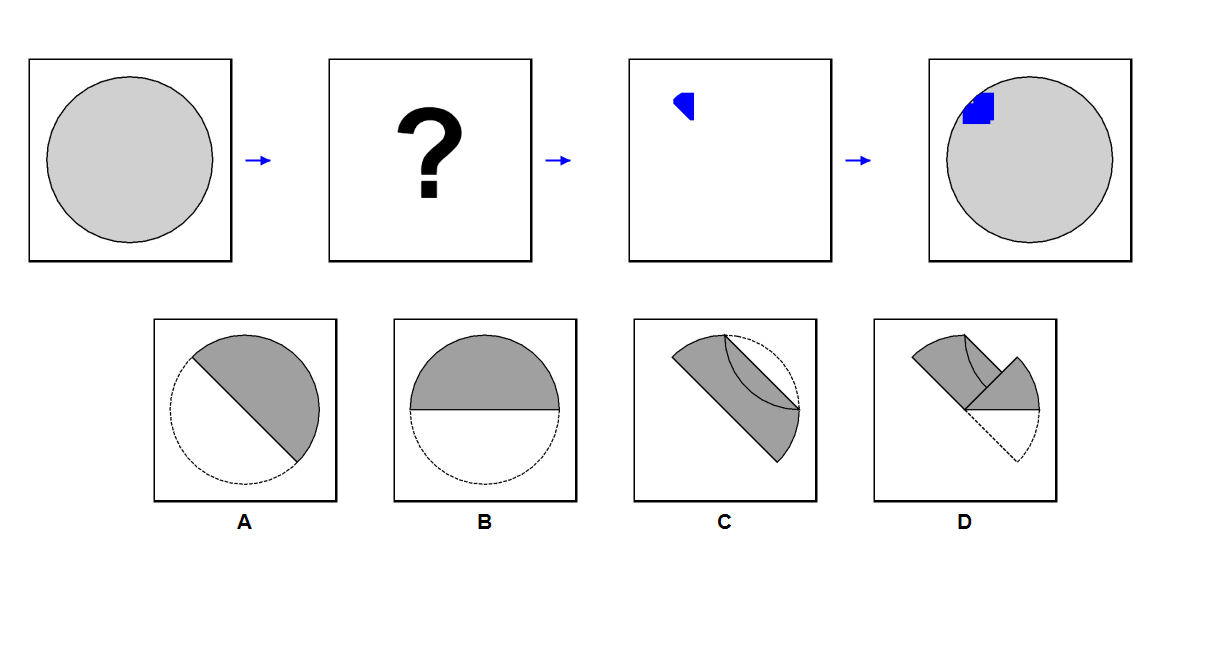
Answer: B